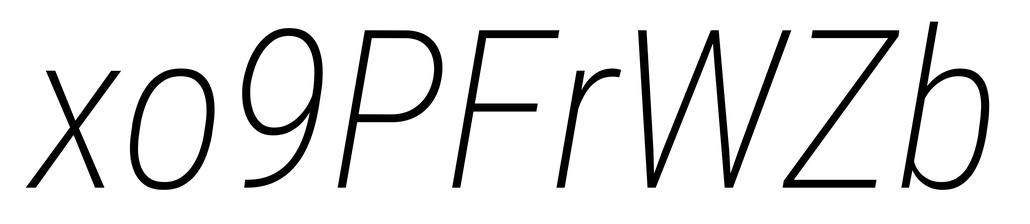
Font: Roboto-Italic_Condensed_ExtraLight_Italic